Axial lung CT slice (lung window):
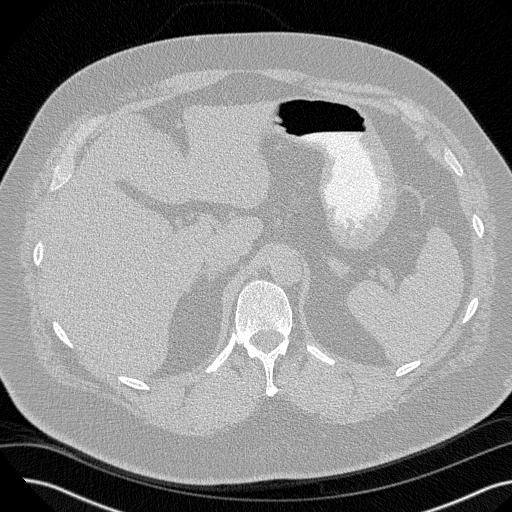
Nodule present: no